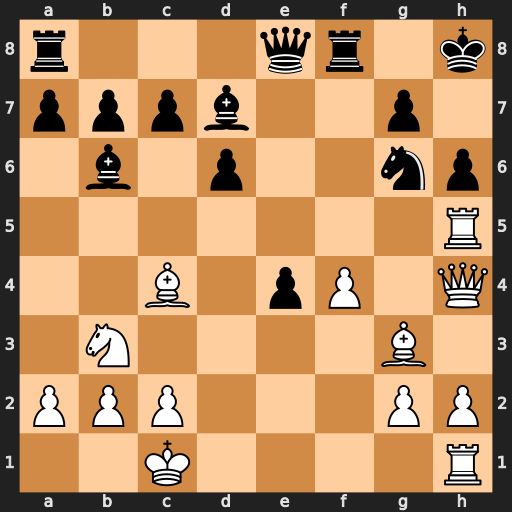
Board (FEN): r3qr1k/pppb2p1/1b1p2np/7R/2B1pP1Q/1N4B1/PPP3PP/2K4R
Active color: w
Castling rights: -
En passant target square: -
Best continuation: Rxh6+ gxh6 Qxh6#